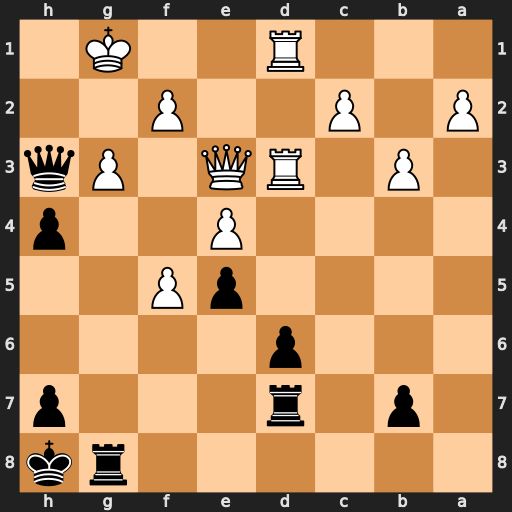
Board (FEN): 6rk/1p1r3p/3p4/4pP2/4P2p/1P1RQ1Pq/P1P2P2/3R2K1
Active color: b
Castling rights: -
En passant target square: -
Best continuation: hxg3 fxg3 Rdg7 Kf2 Qh2+